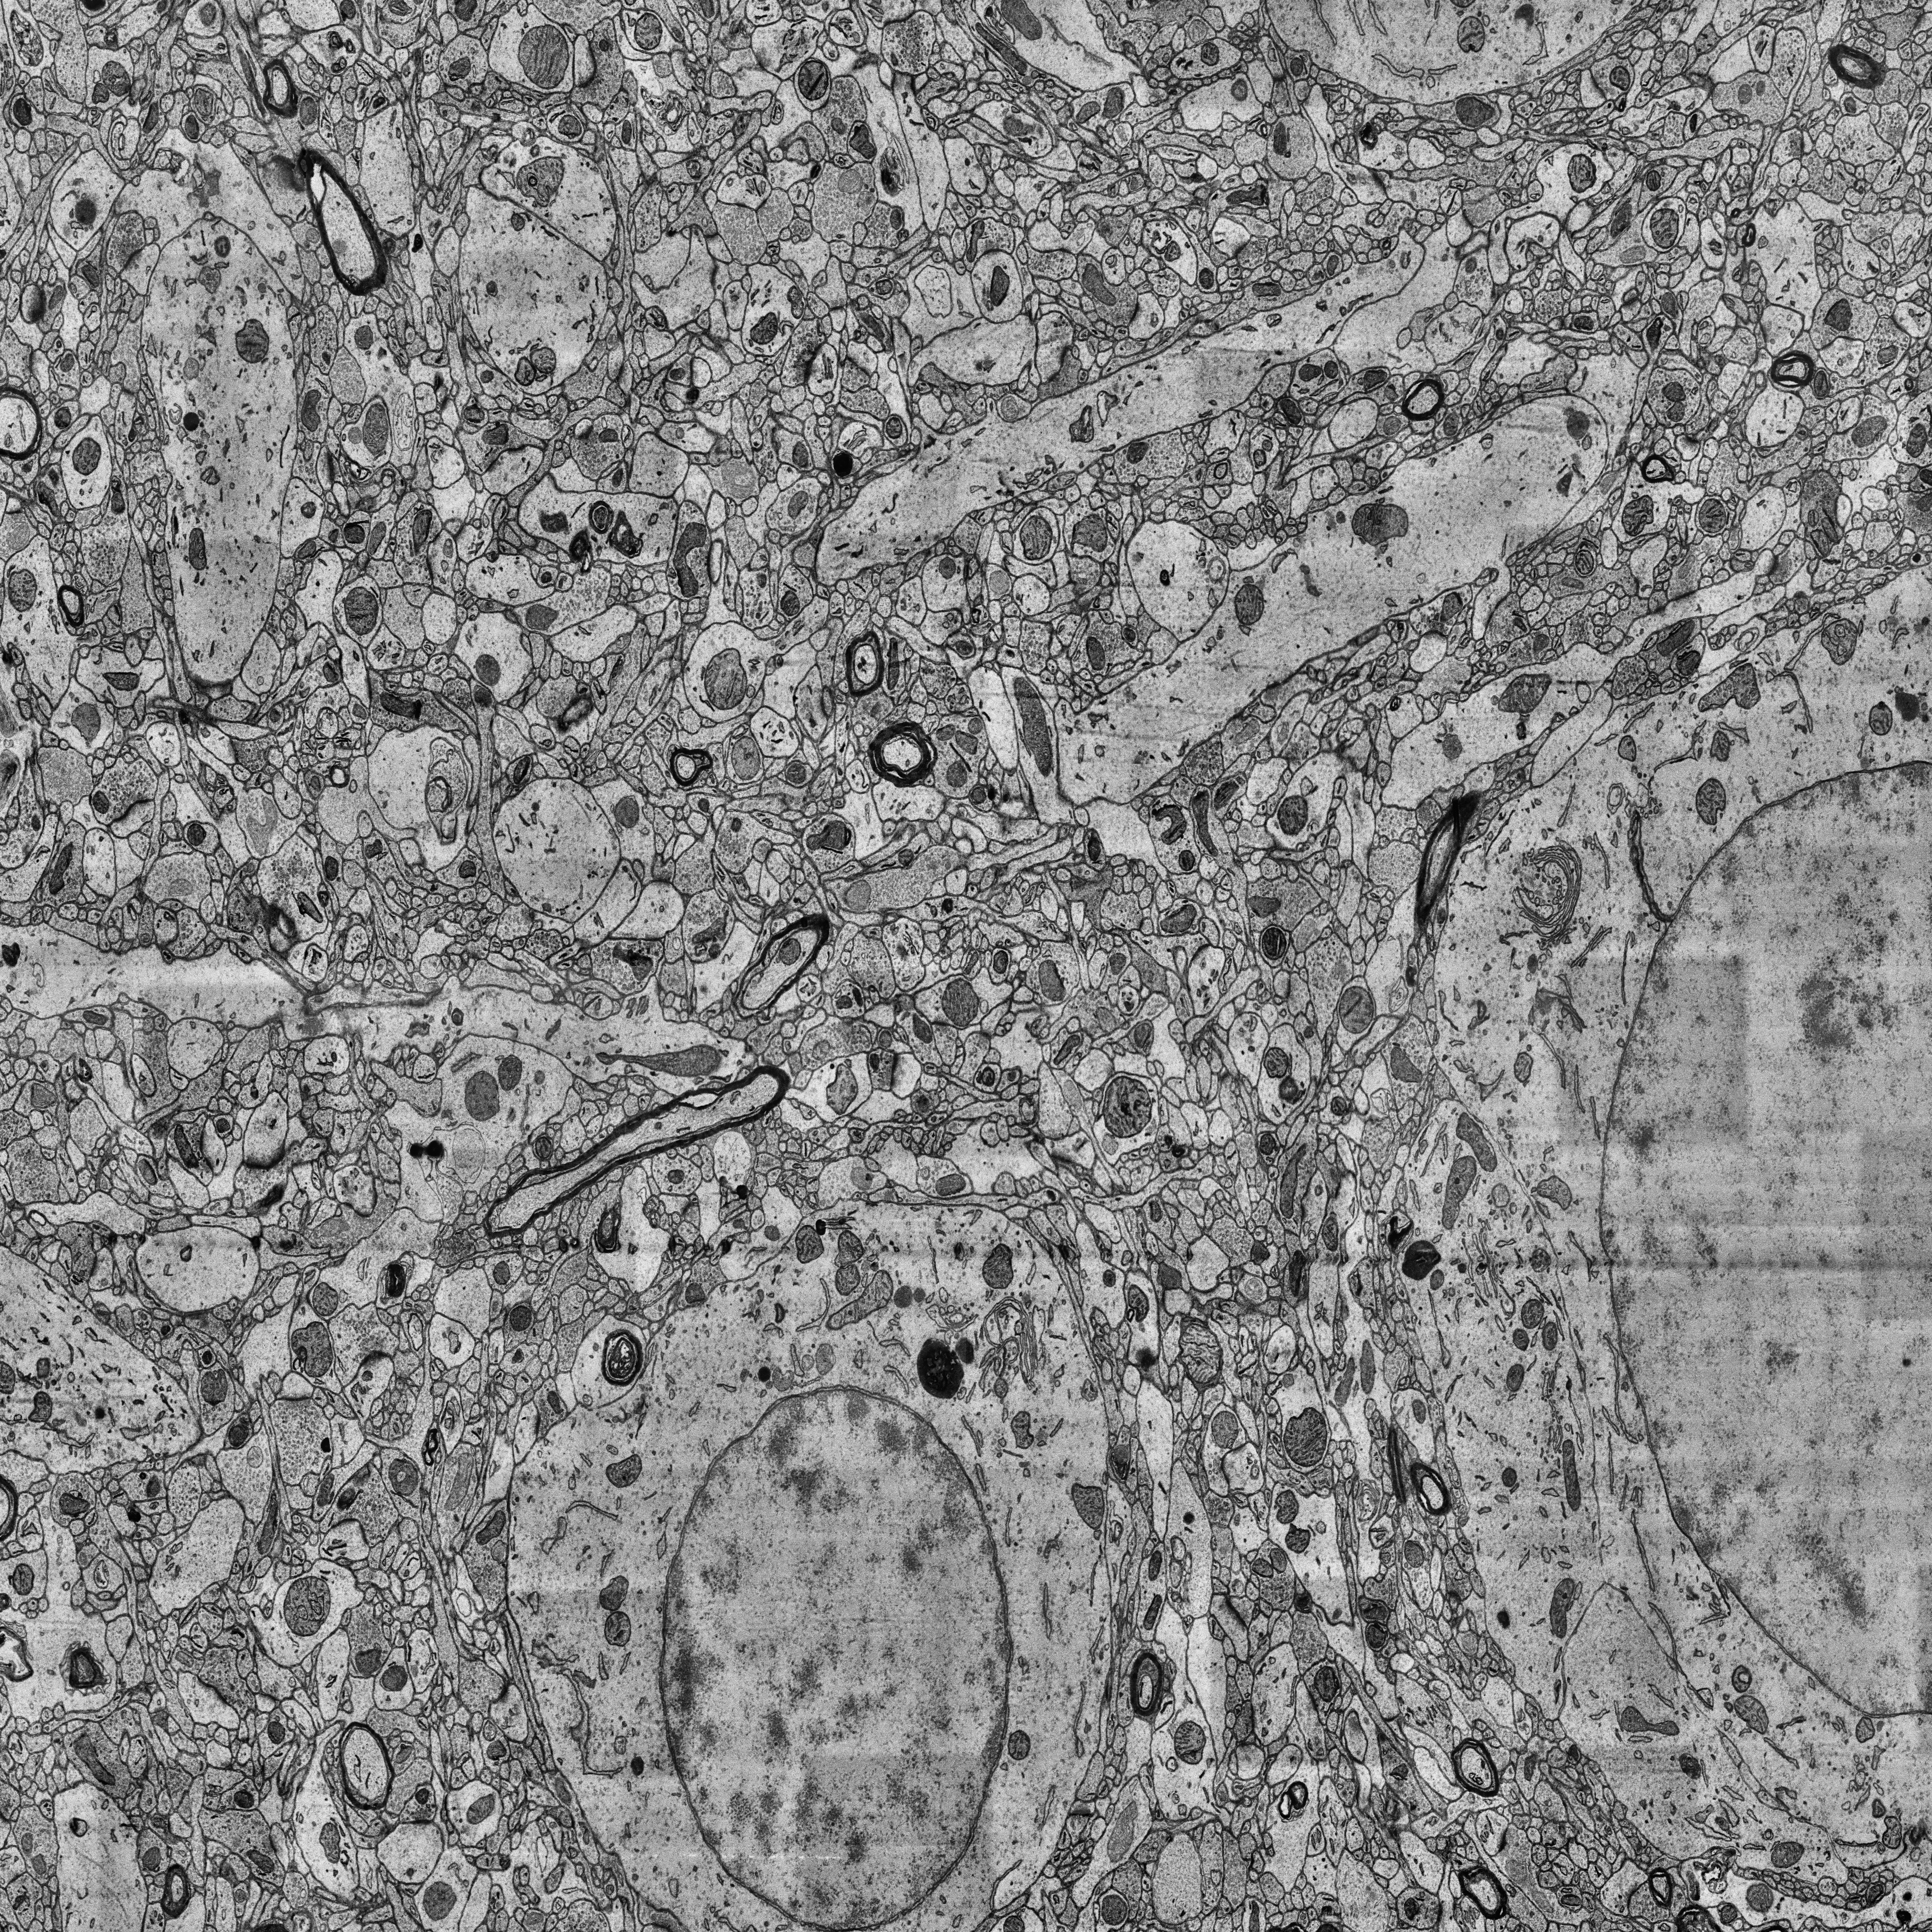
Electron microscopy slice of human cortex tissue
Slice depth (z): 381
Mitochondria instances in slice: 417